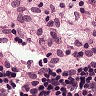
Metastatic tissue present: no